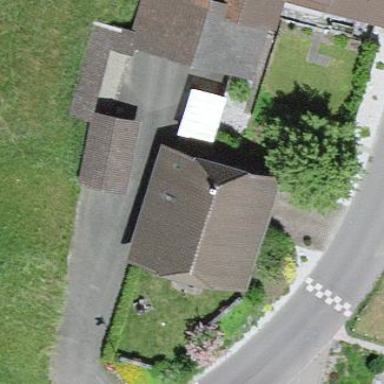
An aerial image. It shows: Simple house.